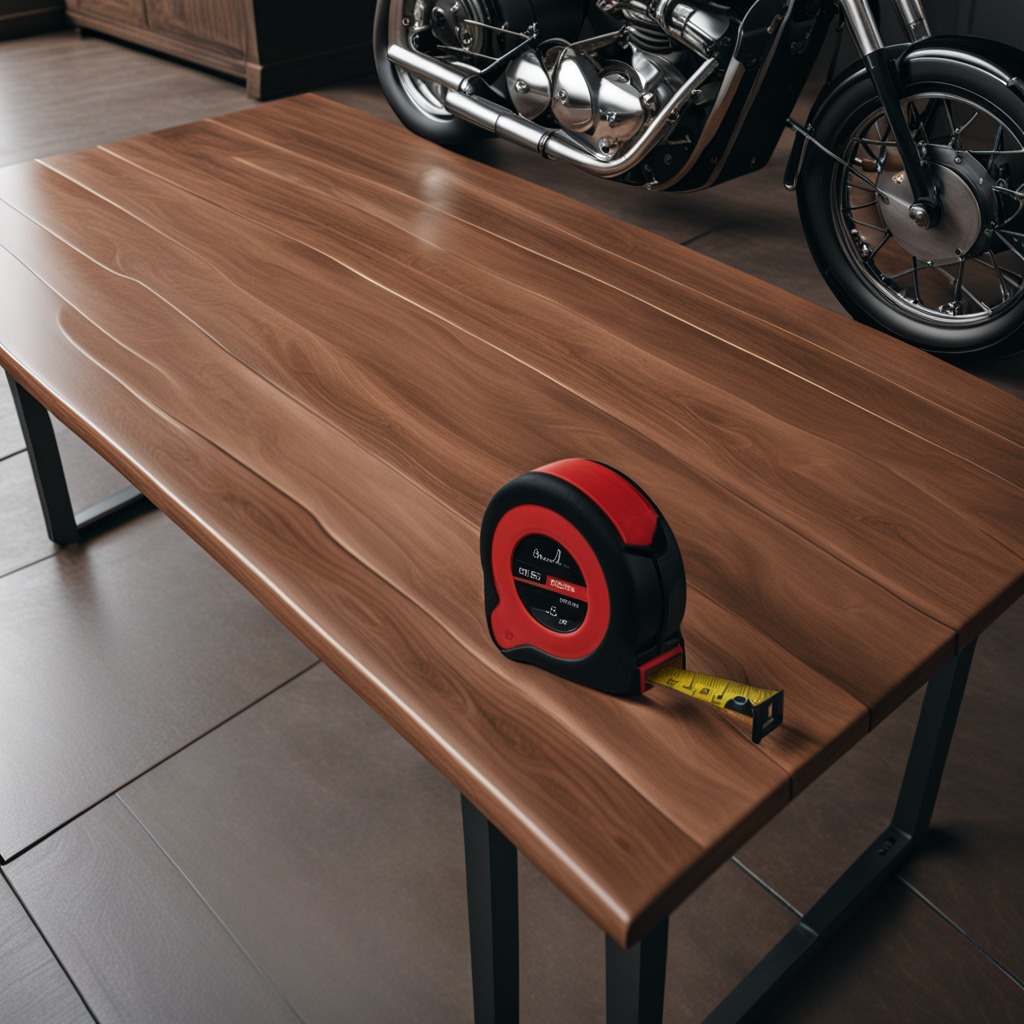
A measuring tape is lying on the wooden table.